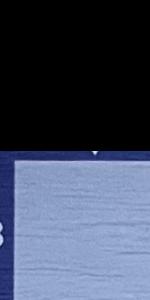
Label: Empty